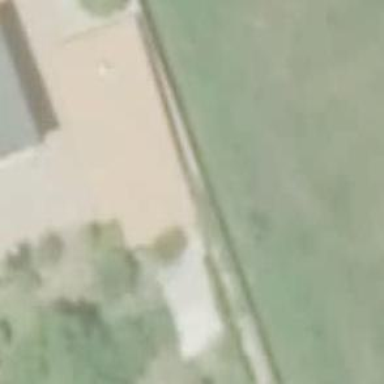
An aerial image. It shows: Carport structure.